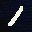
Label: 1